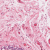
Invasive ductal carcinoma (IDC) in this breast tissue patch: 0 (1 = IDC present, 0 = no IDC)